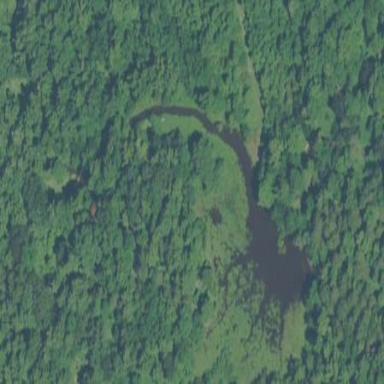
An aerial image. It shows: Pond surrounded by natural water.